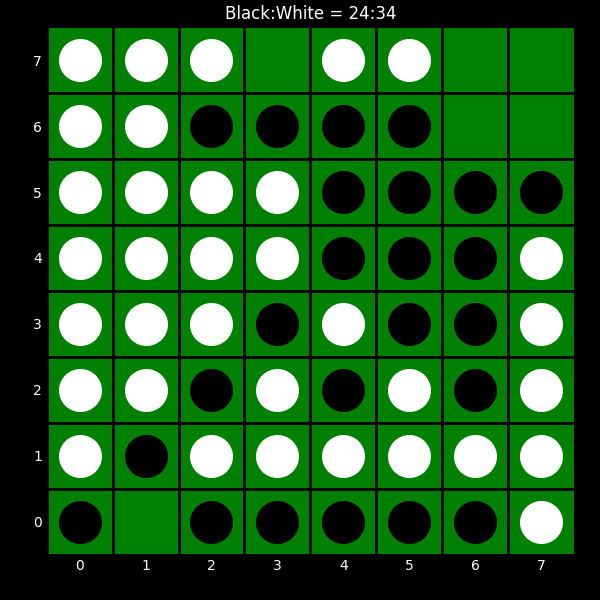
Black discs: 24
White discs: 34